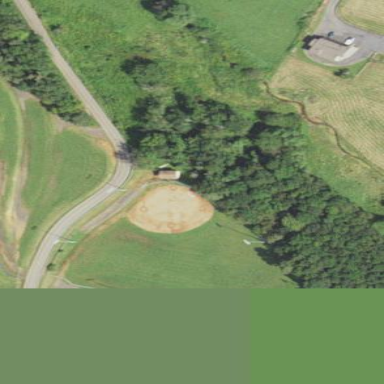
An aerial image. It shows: Baseball pitch for leisure and sports activities.